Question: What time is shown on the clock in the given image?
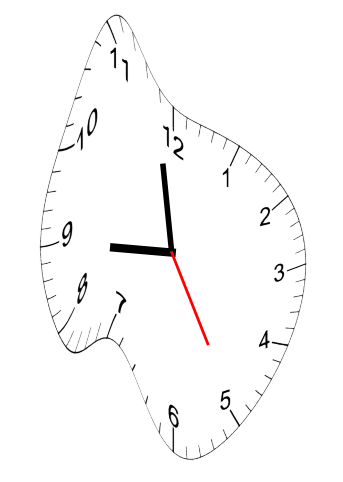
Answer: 08:58:25